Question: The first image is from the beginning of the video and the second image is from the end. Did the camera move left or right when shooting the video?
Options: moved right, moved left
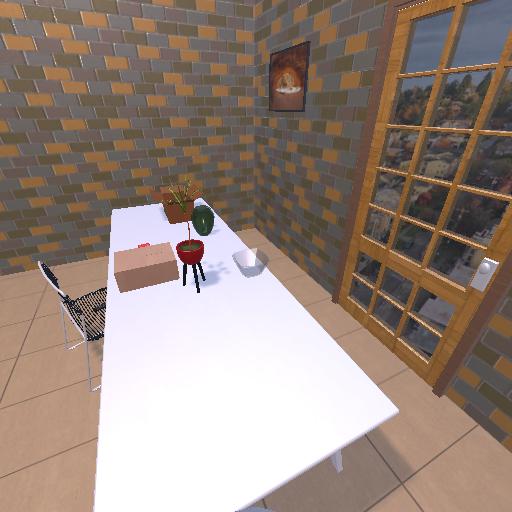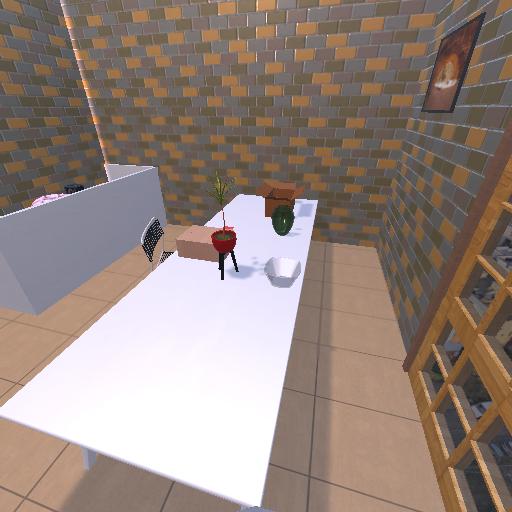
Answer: moved right